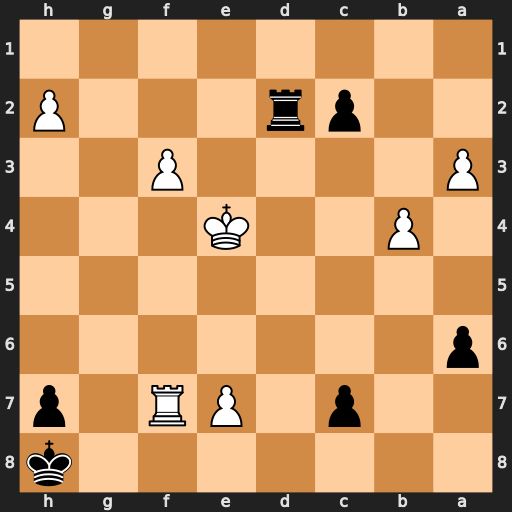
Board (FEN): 7k/2p1PR1p/p7/8/1P2K3/P4P2/2pr3P/8
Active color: b
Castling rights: -
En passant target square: -
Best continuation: Re2+ Kd3 Rxe7 Rxe7 c1=Q